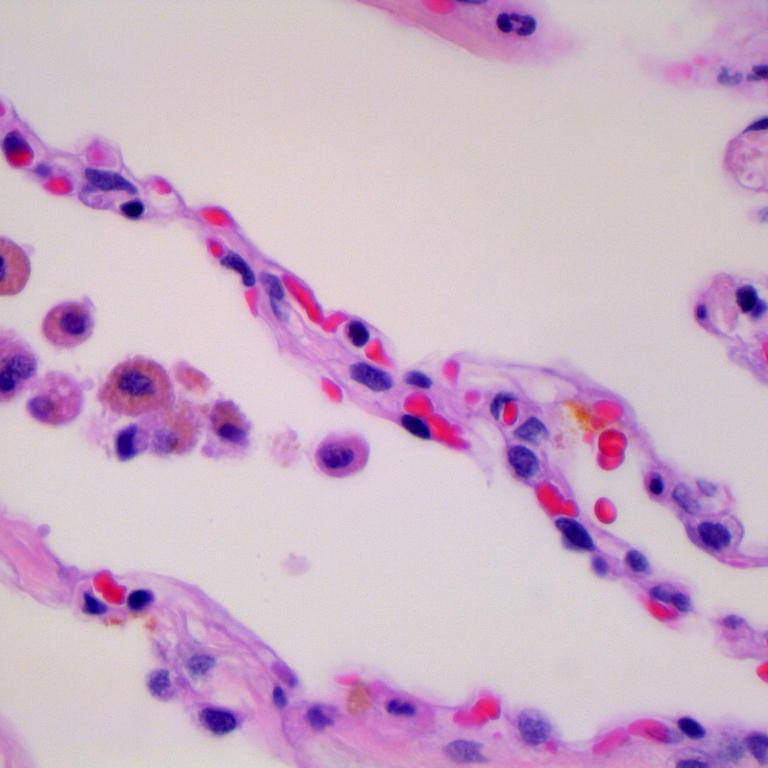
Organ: lung
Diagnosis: benign